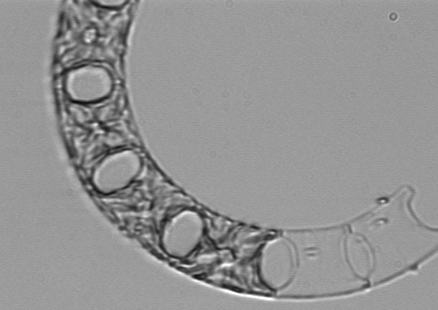
Label: Eucampia